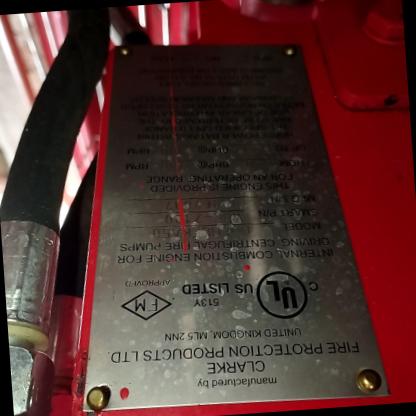
Klasa: tabliczka-znamionowa